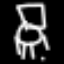
Label: chair